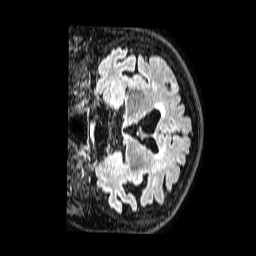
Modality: FLAIR
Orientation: coronal
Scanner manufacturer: philips
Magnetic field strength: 1.5 T
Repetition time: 4.8 s
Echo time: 0.3 s